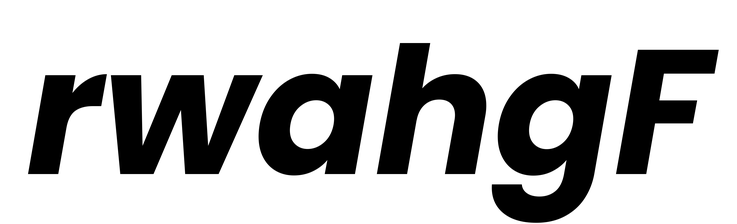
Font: Poppins-BoldItalic